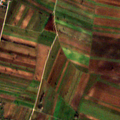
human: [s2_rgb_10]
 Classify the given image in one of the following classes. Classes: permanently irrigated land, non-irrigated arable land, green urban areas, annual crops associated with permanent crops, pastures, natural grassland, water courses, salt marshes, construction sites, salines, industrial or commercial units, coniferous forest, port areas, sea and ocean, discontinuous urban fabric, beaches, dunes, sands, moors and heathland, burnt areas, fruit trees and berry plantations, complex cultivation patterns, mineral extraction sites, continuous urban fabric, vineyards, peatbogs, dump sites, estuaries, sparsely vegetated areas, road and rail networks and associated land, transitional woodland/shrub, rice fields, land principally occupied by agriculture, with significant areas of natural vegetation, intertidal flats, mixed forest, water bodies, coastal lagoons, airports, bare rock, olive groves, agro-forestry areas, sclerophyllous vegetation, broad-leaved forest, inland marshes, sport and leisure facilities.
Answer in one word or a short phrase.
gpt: discontinuous urban fabric, non-irrigated arable land, vineyards